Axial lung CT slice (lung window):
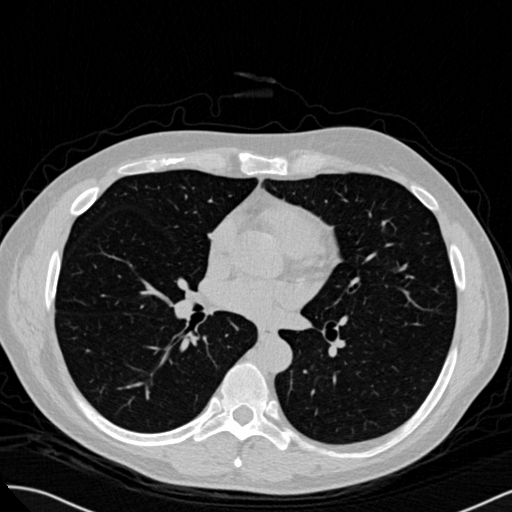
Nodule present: no